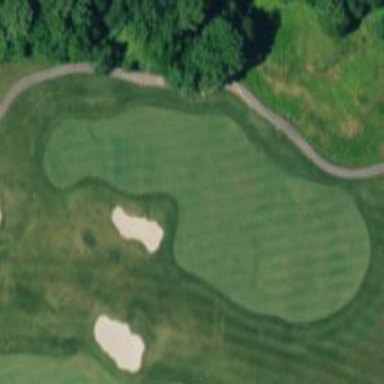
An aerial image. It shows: Golf hole.